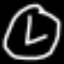
Label: clock